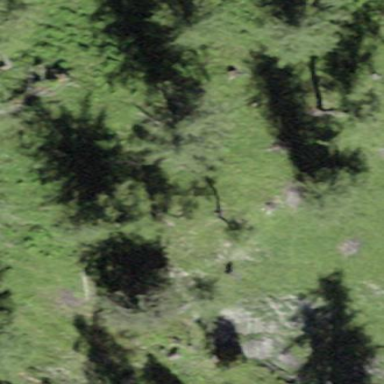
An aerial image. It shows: Forest area.